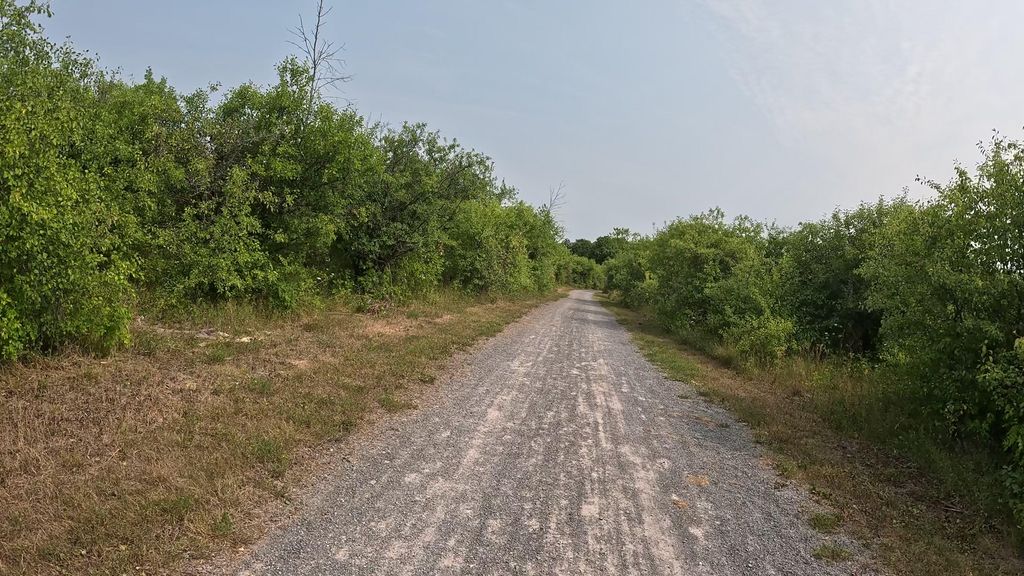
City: ottawa-gatineau